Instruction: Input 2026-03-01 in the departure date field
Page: home
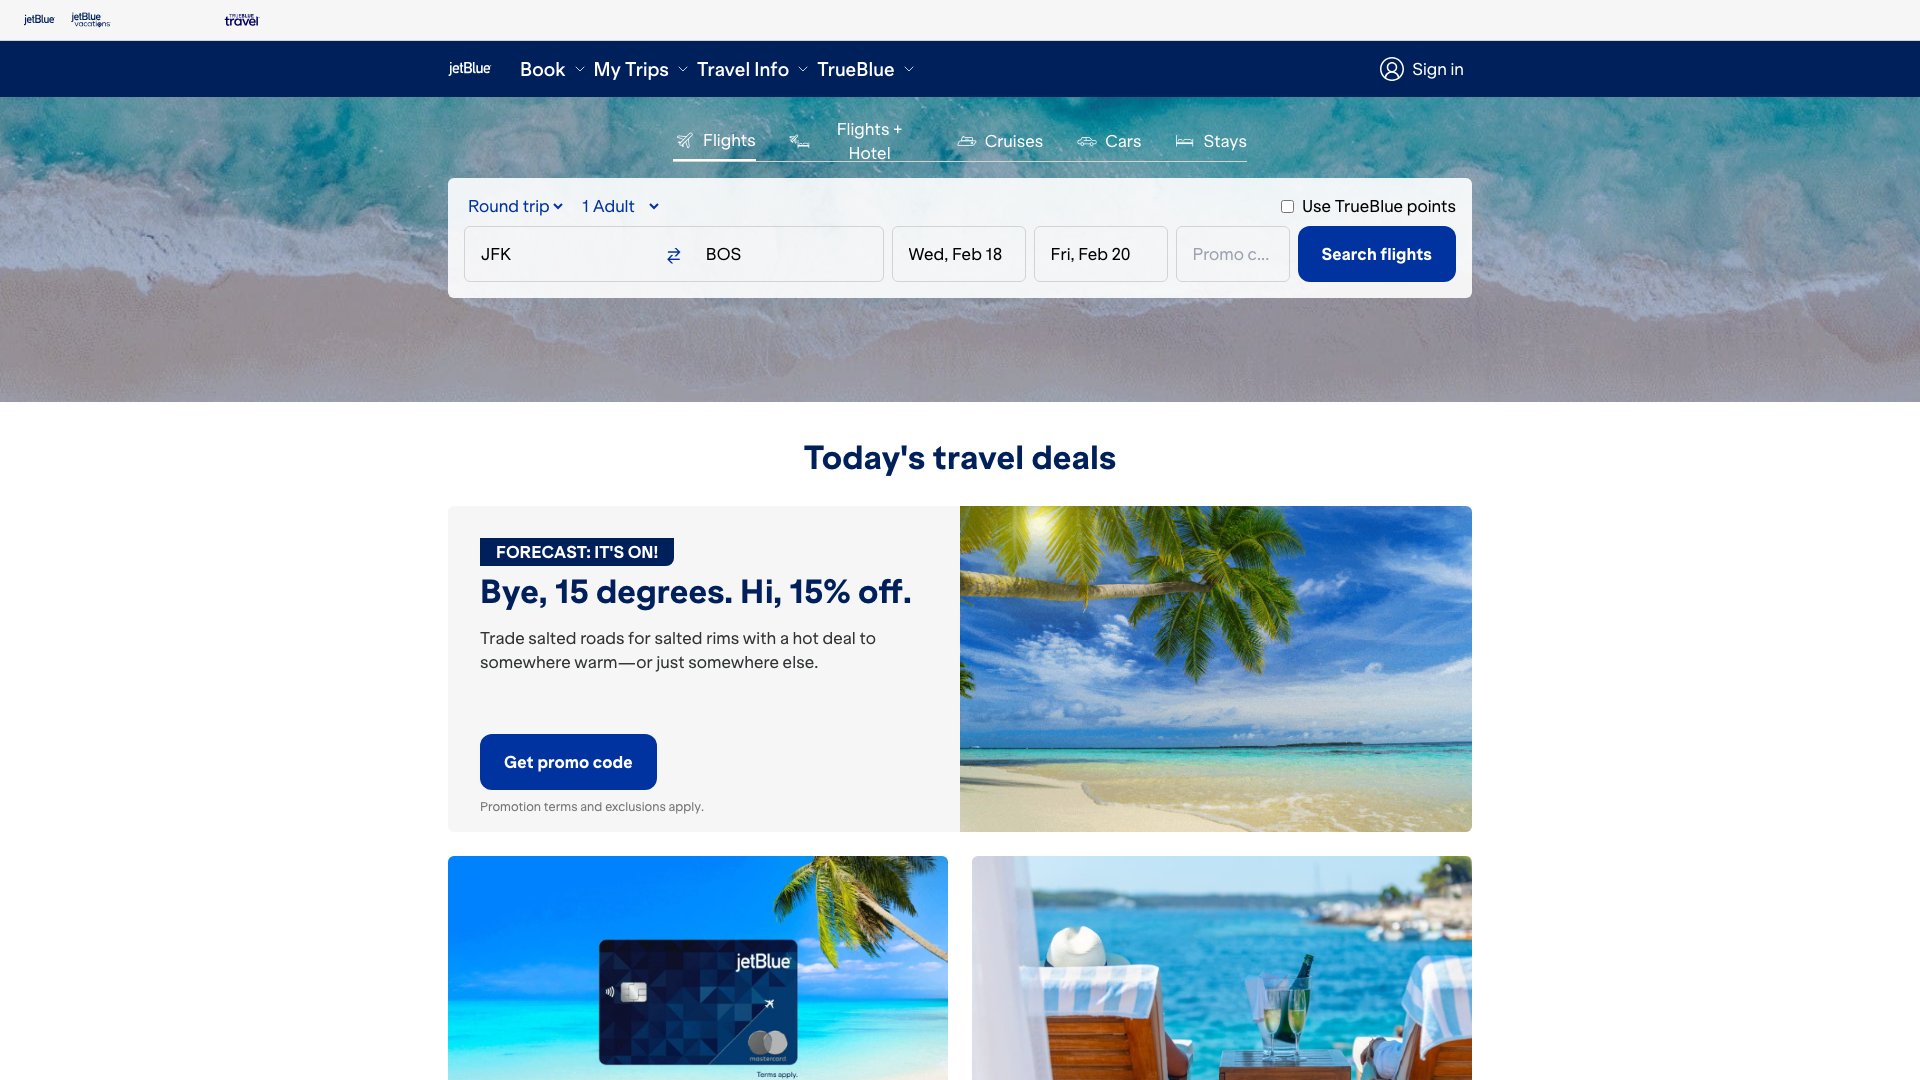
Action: type